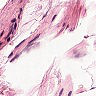
Metastatic tissue present: no